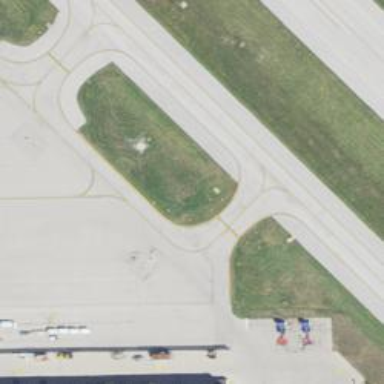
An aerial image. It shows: Image of taxiway at airport.